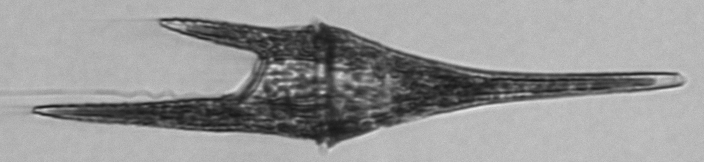
Label: Tripos_furca